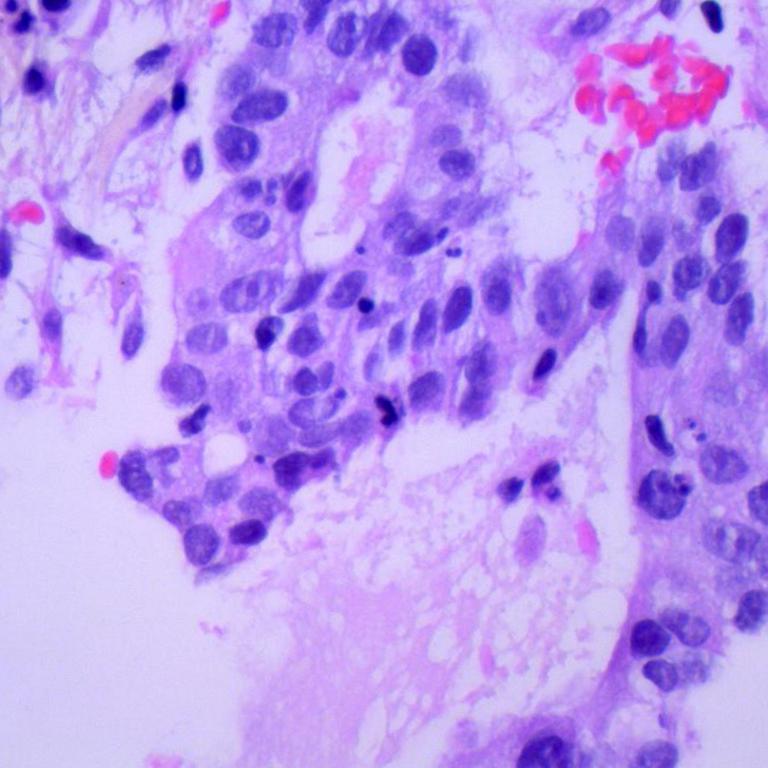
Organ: lung
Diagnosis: adenocarcinomas